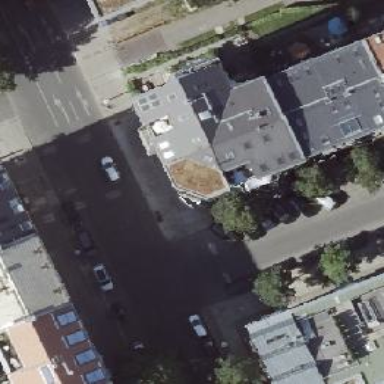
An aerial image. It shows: Residential road with asphalt surface. There are separate sidewalks on both sides. No stopping is allowed for parking on both sides.